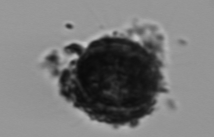
Label: Thalassiosira_TAG_external_detritus